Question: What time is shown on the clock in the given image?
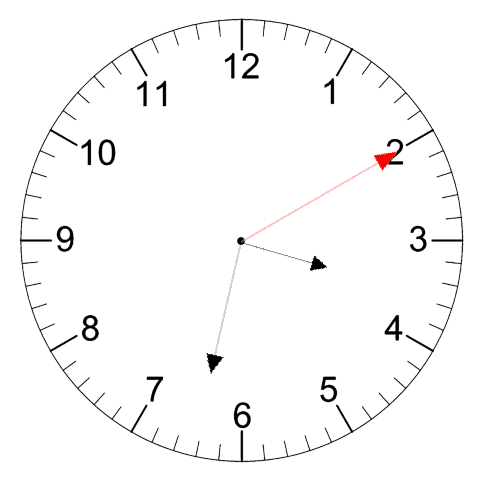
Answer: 03:32:10